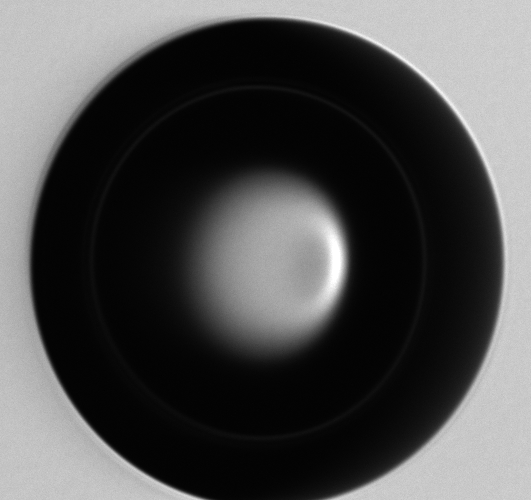
Label: bubble